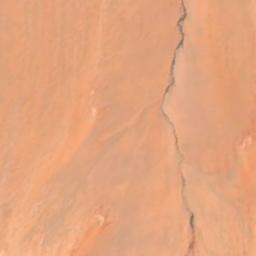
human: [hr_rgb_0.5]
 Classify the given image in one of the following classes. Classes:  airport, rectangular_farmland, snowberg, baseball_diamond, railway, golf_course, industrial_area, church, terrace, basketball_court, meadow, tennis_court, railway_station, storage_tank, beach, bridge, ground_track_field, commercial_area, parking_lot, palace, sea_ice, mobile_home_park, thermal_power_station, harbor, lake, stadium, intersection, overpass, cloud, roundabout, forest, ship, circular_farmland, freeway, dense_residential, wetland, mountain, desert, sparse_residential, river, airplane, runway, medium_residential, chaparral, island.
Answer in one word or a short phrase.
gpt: desert